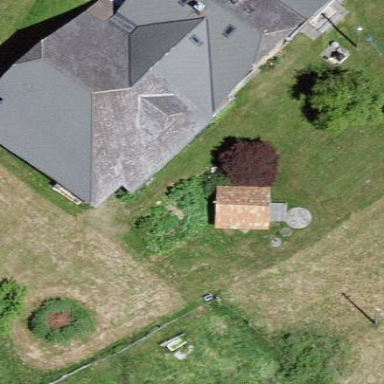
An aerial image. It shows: Farm building.